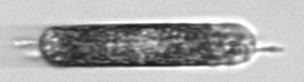
Label: Hemiaulus